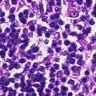
Metastatic tissue present: no